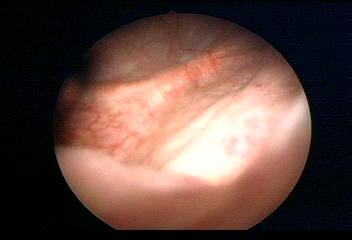
Modality: WLC
Class: Normal mucosa
Bladder cancer association: No